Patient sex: F
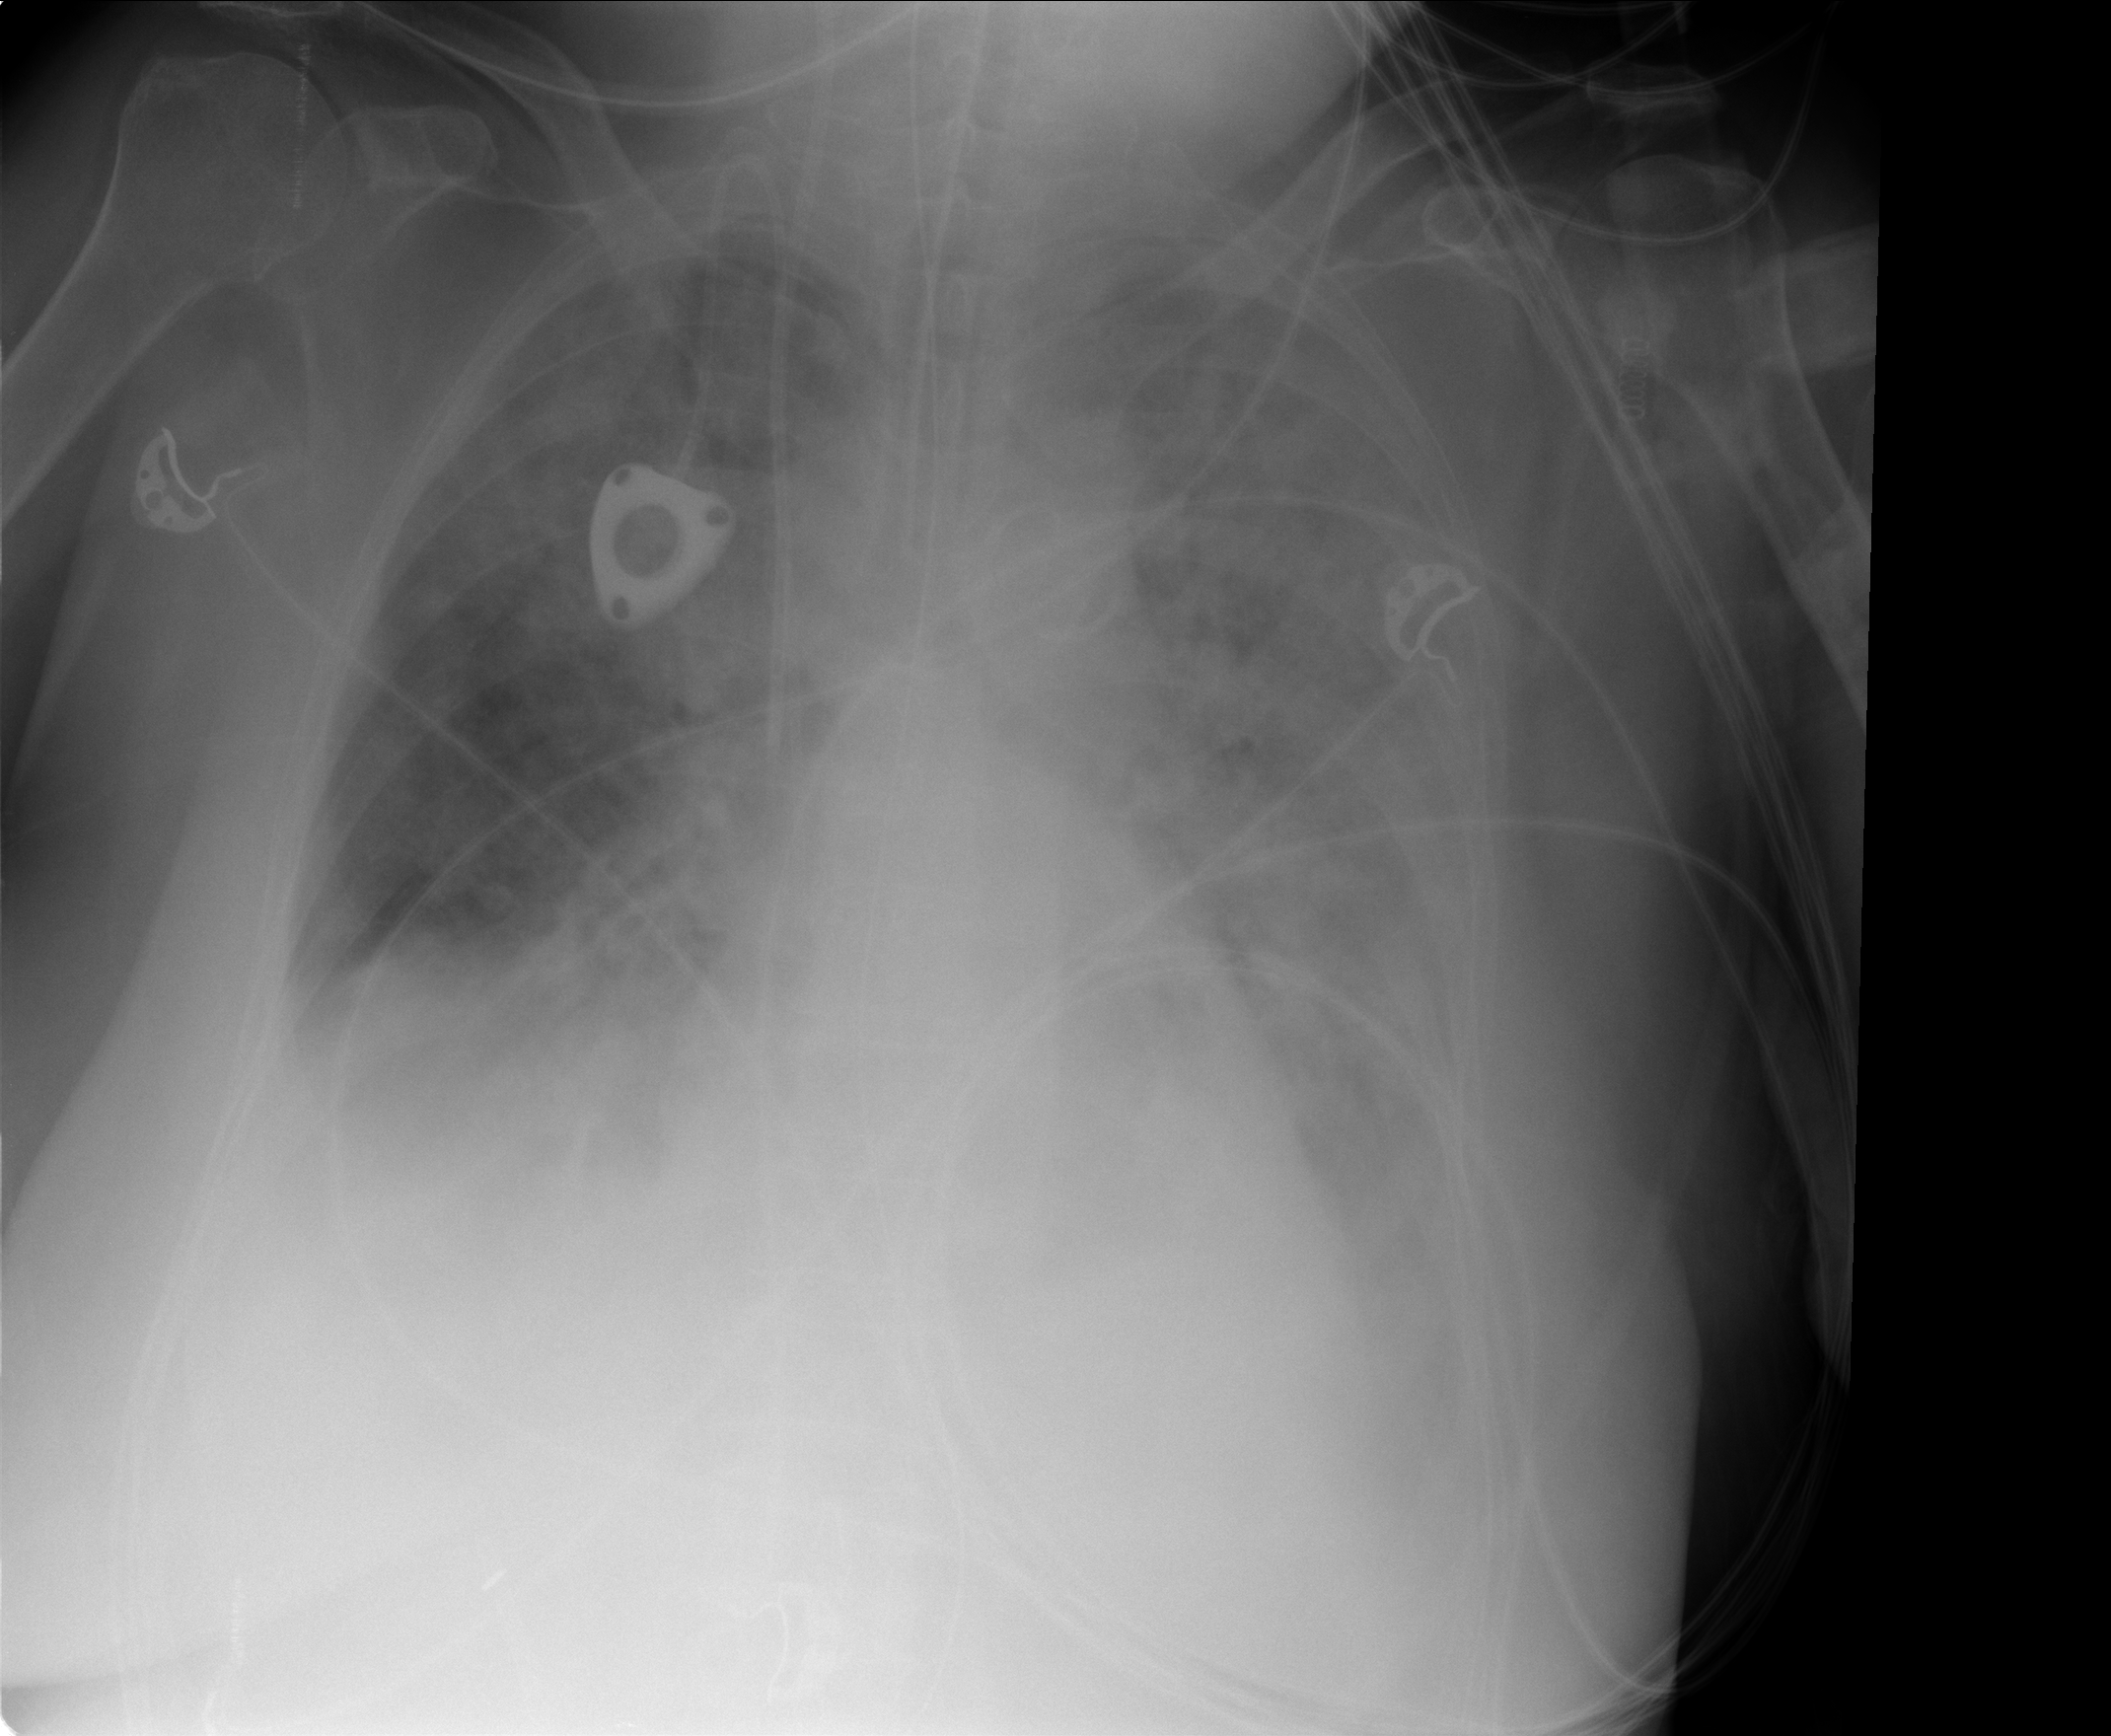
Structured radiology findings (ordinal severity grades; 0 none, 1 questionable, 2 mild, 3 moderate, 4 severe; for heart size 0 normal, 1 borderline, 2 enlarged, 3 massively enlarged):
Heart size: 0
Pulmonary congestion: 2
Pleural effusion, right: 2
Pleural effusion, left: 3
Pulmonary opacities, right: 3
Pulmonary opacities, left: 3
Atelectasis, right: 2
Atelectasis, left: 3